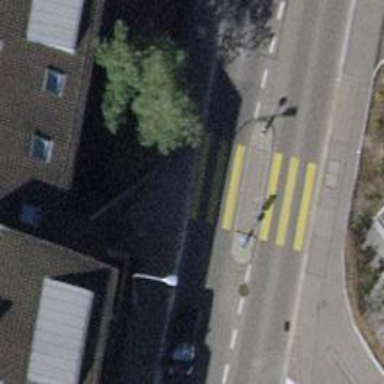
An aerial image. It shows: Marked crossing with pedestrian island.